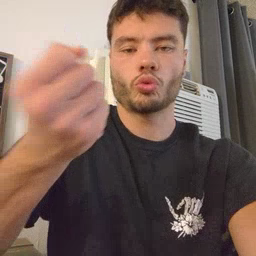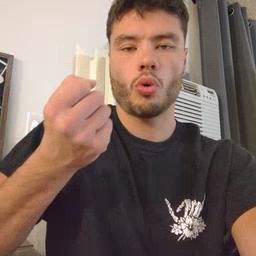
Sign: drawer